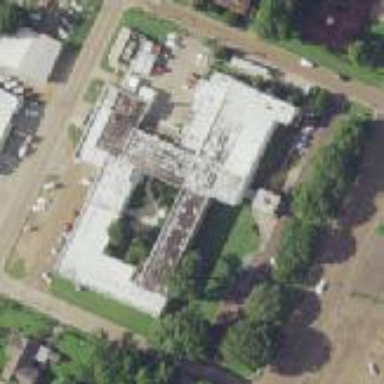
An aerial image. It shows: Hospital providing healthcare services.